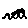
Label: zigzag